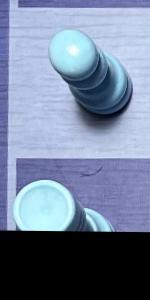
Label: Rook_White